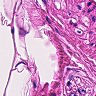
Metastatic tissue present: no